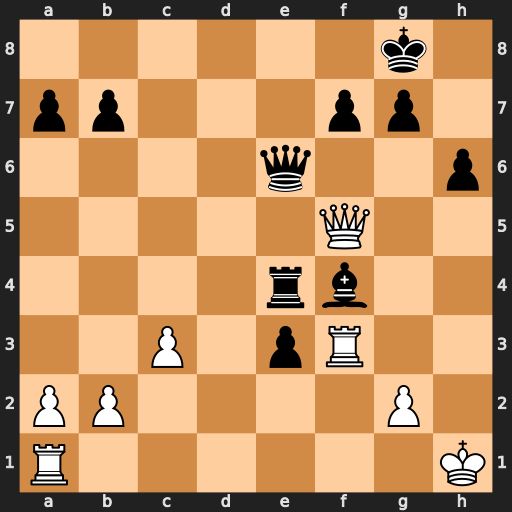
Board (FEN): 6k1/pp3pp1/4q2p/5Q2/4rb2/2P1pR2/PP4P1/R6K
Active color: w
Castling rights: -
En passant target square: -
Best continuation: Rxf4 Qxf5 Rxf5